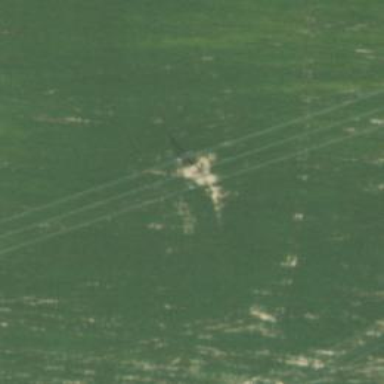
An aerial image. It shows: Power tower.